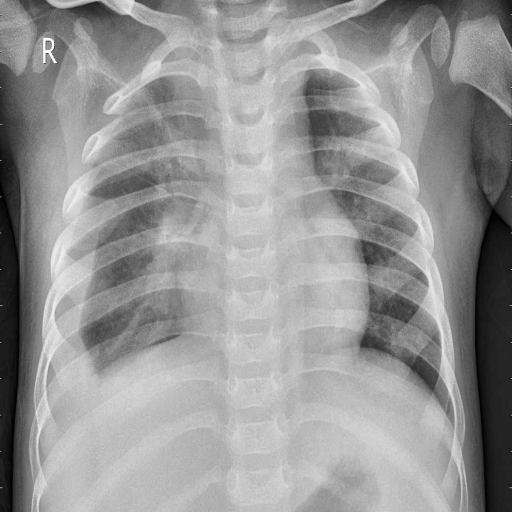
Finding: PNEUMONIA